Question: I have a view that has a seekbar and below the seek bar I want to display the minimum and maximum values with a line between them that has a small cross at the middle point. I have this in an XML layout apart from the line with cross. can I define the shape in XML or do I need to draw it at runtime?
I used a 9-patch with a very small patch area to produce the following cross effect:

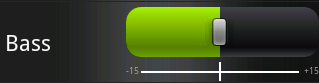
Answer: create a view in xml file with 1dp or 2dp height and put background color for this view then it become like a line
'''
<RelativeLayout xmlns:android="http://schemas.android.com/apk/res/android"
android:layout_width="match_parent"
android:layout_height="50dp"
android:background="@color/listColor" >
<TextView
android:id="@+id/listtext"
android:layout_width="match_parent"
android:layout_height="40dp"
android:layout_marginLeft="5dp"
android:layout_marginRight="60dp"
android:gravity="center_vertical"
android:background="@drawable/header_list_item_selector"
android:textColor="@android:color/white"
android:textSize="15sp"/>
<View
android:layout_width="wrap_content"
android:layout_height="2dp"
android:layout_below="@+id/listtext"
android:paddingTop="20dp"
android:layout_marginLeft="20dp"
android:layout_marginRight="60dp"
android:visibility="invisible"
android:id="@+id/lineView"
android:background="@color/lineColor" />
<View
android:layout_width="wrap_content"
android:layout_height="2dp"
android:layout_below="@+id/lineView"
android:paddingTop="20dp"
android:layout_marginLeft="20dp"
android:layout_marginRight="60dp"
android:background="@color/lineColor" />
<ProgressBar
android:id="@+id/progressBar"
android:layout_width="wrap_content"
android:layout_height="wrap_content"
android:layout_alignBottom="@+id/listtext"
android:layout_marginBottom="10dp"
android:layout_alignRight="@+id/lineView"
style="?android:attr/android:progressBarStyleSmall"
android:visibility="invisible"
android:layout_marginRight="10dp" />
'''